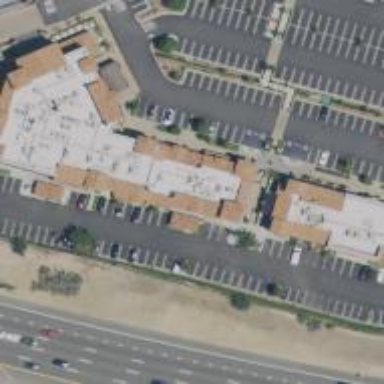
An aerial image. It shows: Retail building.